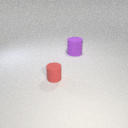
small red rubber cylinder to the left of large purple rubber cylinder